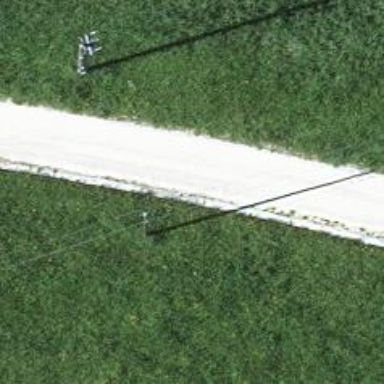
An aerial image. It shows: Minor power line.